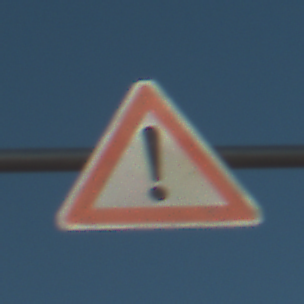
Verkehrszeichen: Gefahrenstelle
Umgebung: Outdoor, Nature
Tageszeit: SunriseSunset
Wetter: Clear
Licht: Natural
Jahreszeit: NotSpecified
Kontrast: HighContrast